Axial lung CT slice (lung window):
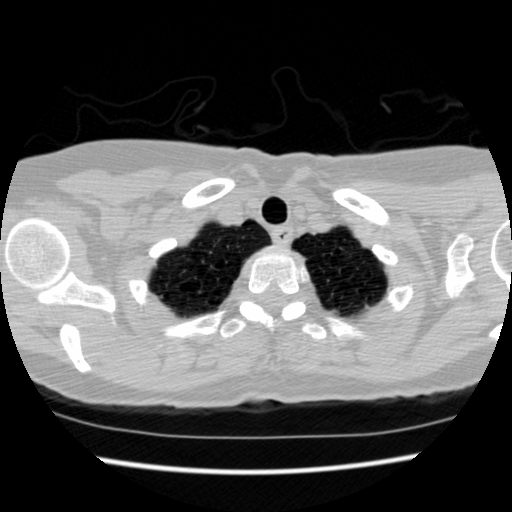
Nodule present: no